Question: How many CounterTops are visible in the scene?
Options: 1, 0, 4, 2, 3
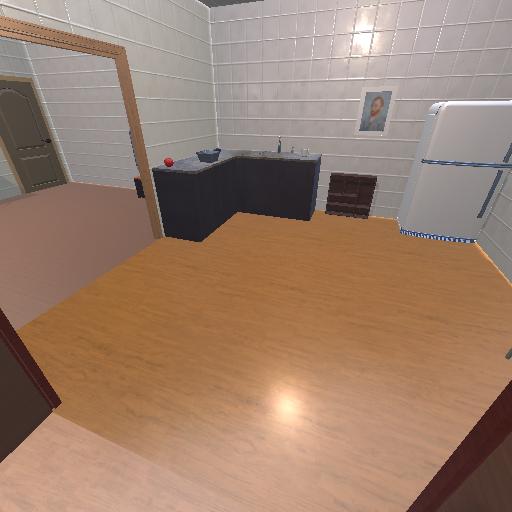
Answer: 1